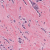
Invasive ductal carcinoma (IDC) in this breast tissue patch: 1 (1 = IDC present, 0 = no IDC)